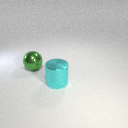
large cyan metal cylinder to the right of large green metal sphere